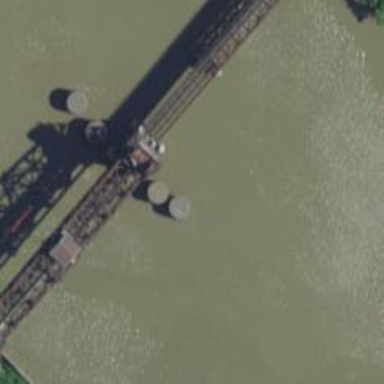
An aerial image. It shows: Movable railway bridge.